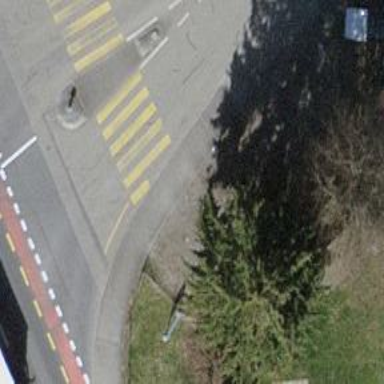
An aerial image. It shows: Kerb serving as barrier.